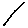
Label: line